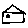
Label: house